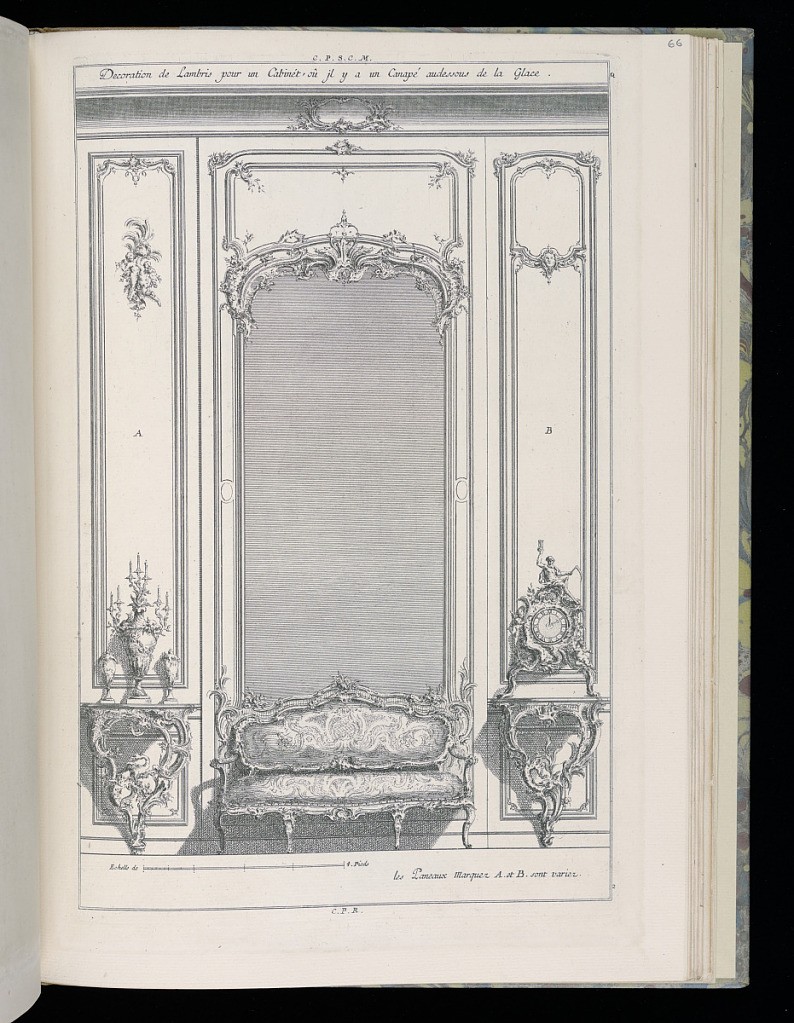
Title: Wall with Canapé and Mirror
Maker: François de Cuvilliés the Elder, Belgian, 1695 - 1768
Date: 18th century
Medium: Engraving on paper
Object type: Bound print
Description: Design for interior wall with wainscoting and decorative panels in various styles at left and right. At center, a large framed mirror with an ornate upholstered canapé sofa below. Flanking the sofa are two console tables, the bases with rocaille forms bearing dragons. On the table at left, candelabrum and vases. On the table at right, a clock topped with a figure of Time holding an hourglass and a scythe. Scale at lower left.